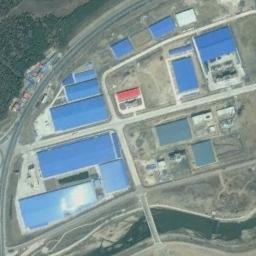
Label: industrial_area